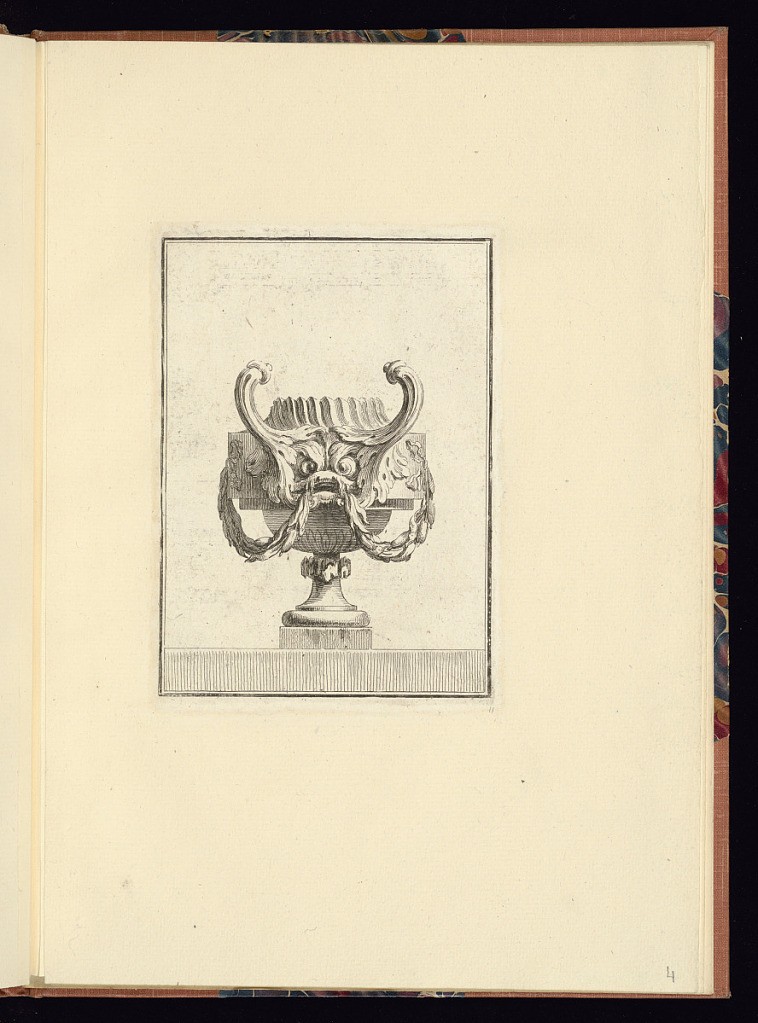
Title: Ornamental Vase Design
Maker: Juste-François Boucher, French, 1736 – 1782
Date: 1755-1768
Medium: Etching on laid paper
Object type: Print
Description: Vase design with a dolphin face merging with stylized acanthus leaf pulls and free hanging garland. The vase is short and is elevated on a low plinth. The plate is not signed.